Question: I have a git repository with the following structure:
'''
.git/
project-root/
abc/
xyz/
'''
And this is what I want:
'''
project-root/
.git
abc/
xyz/
'''
I've been researching how to achieve this and this is what I've found so far: <URL>
According to that, I should achieve what I want with the following command:
'''
git filter-branch --subdirectory-filter project-root -- --all
'''
This rewrites the commit history but most of the non-fast-forward merge commits are lost (see image below).

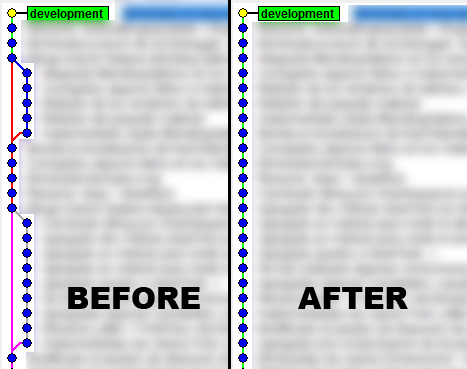
Answer: I've tried using --tree-filter instead of --subdirectory-filter and it seems to work for me. This is the command I've used:
'''
git filter-branch --tree-filter 'git mv -k project-root/{,.[!.],..?}* .' -- --all
'''
After running this command, the commit history is rewritten like if "project-root" had never been tracked by git, and the branch topology is preserved, just how I wanted it.
If someone tries to use this on windows and gets a "permission denied" error, killing the explorer.exe process might help (I found this workaround here: <URL>.
The command above doesn't rewrite tags. In order to rewrite tags, the right command is:
> git filter-branch --tree-filter 'git mv -k project-root/{,.[!.],..?}*
.' --tag-name-filter cat -- --all